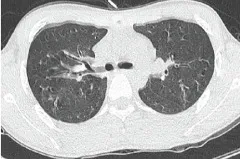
Chest computed tomography (CT) images of an adolescent patient with macrolide-unresponsive Mycoplasma pneumoniae pneumonia. (D-F) Chest CT on hospital Day 4, showing that the original consolidation in the lower lobe of the right lung had become enlarged and new patchy consolidations had appeared in the bilateral lower lobes.
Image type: radiology (ct)